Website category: university
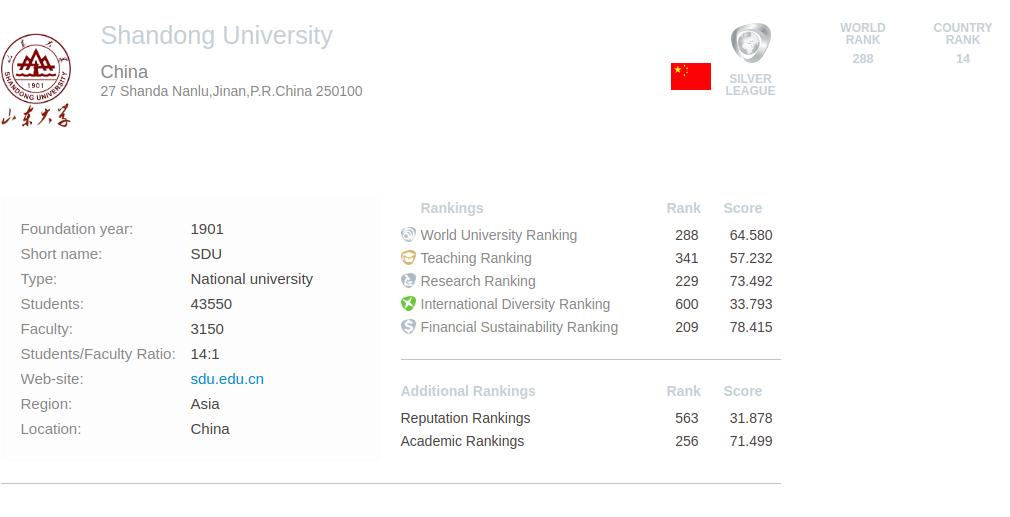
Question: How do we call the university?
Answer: Shandong University

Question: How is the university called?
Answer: Shandong University

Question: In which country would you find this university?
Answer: China

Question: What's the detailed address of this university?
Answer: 27 Shanda Nanlu,Jinan,P.R.China 250100

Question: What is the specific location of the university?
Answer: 27 Shanda Nanlu,Jinan,P.R.China 250100

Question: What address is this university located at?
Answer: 27 Shanda Nanlu,Jinan,P.R.China 250100

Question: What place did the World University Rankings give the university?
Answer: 288

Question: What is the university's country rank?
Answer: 14

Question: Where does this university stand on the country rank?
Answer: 14

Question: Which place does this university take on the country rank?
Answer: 14

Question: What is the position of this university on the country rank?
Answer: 14

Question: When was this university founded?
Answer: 1901

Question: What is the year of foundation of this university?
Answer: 1901

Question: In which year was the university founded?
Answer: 1901

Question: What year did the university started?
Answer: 1901

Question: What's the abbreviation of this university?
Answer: SDU

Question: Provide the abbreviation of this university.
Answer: SDU

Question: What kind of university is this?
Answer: National university

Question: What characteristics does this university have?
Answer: National university

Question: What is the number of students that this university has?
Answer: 43550

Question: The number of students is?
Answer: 43550

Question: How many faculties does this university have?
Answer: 3150

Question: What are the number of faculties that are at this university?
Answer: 3150

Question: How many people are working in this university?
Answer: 3150

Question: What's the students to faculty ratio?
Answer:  14 : 1

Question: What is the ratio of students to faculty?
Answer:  14 : 1

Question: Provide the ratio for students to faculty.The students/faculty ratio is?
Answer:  14 : 1

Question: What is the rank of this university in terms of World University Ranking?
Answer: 288

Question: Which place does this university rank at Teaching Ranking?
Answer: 341

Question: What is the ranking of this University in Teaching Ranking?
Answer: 341

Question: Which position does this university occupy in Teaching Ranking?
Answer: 341

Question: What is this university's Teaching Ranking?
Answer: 341

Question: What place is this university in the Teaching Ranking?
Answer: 341

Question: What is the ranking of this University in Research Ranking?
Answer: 229

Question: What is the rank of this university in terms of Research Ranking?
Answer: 229

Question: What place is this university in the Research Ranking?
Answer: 229

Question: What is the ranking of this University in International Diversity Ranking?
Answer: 600

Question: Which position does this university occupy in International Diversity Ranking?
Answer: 600

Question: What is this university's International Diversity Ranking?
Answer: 600

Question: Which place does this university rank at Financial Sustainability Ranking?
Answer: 209

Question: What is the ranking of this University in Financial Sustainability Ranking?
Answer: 209

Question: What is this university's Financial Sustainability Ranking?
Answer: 209

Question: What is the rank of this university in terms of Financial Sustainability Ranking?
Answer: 209

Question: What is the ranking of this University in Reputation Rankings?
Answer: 563

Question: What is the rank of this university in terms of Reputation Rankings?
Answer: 563

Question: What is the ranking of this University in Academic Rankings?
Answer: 256

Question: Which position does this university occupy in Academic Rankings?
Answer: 256

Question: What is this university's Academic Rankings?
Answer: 256

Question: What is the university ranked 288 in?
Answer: World University Ranking

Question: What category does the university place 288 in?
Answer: World University Ranking

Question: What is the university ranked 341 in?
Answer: Teaching Ranking

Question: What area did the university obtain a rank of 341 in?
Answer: Teaching Ranking

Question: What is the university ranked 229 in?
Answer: Research Ranking

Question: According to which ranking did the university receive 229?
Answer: Research Ranking

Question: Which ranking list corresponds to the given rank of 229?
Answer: Research Ranking

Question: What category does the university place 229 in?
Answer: Research Ranking

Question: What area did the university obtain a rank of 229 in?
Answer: Research Ranking

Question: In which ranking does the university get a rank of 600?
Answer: International Diversity Ranking

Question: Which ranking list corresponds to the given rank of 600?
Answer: International Diversity Ranking

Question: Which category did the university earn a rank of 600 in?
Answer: International Diversity Ranking

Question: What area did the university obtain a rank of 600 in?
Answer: International Diversity Ranking

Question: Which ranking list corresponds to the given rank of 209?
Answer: Financial Sustainability Ranking

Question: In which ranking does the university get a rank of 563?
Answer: Reputation Rankings

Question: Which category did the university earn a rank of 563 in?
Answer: Reputation Rankings